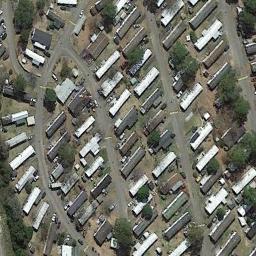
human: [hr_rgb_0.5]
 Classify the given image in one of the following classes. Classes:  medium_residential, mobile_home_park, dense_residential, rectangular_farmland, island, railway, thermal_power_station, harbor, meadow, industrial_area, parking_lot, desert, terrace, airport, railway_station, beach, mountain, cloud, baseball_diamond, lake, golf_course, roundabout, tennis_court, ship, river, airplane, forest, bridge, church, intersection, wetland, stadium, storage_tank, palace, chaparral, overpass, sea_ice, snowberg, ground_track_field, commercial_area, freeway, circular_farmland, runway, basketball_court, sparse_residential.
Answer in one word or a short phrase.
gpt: mobile_home_park